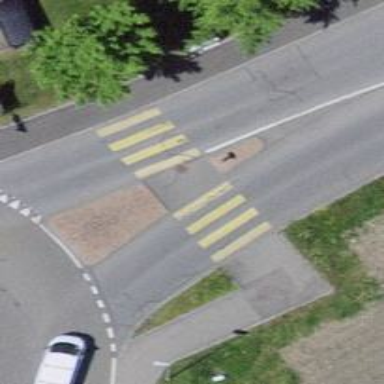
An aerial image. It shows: Marked road crossing.